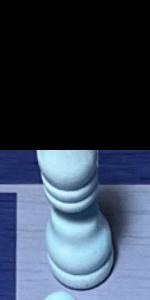
Label: Bishop_White